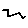
Label: zigzag